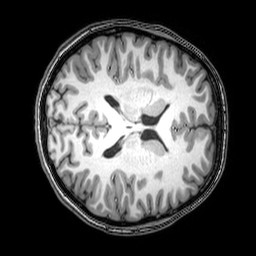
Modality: T1w
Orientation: axial
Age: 18
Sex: female
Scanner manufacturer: philips
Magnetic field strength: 3 T
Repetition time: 0.008113 s
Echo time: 0.003709 s